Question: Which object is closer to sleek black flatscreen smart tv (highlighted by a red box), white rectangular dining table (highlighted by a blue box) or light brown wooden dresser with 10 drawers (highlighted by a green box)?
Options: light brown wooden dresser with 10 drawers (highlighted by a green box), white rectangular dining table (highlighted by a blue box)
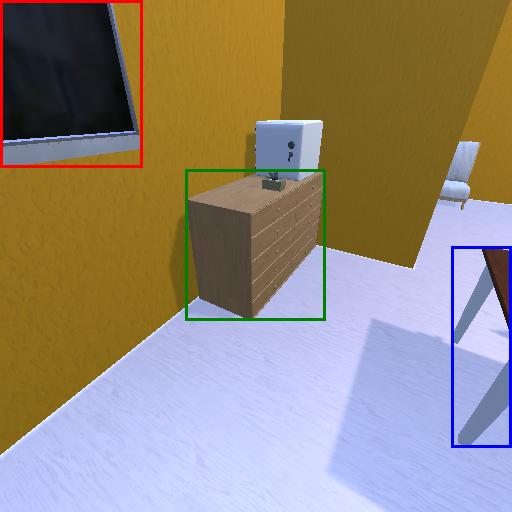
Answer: light brown wooden dresser with 10 drawers (highlighted by a green box)